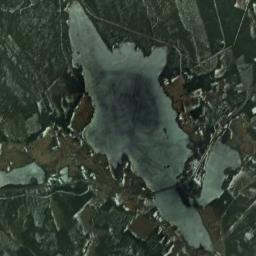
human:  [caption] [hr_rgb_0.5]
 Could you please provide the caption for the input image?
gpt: There are several roads beside the lake .

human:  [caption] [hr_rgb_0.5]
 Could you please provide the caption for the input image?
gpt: Some lakes of different sizes lie on a flat ground covered with vegetation and the water is sage green .

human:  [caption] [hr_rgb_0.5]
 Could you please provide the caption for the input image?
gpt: The lake is very small .

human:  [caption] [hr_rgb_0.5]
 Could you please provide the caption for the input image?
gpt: There is an irregular blue lake on the green and yellow-brown fields, Which are covered with white ice and snow .

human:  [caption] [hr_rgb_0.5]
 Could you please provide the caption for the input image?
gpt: There are brown farmlands and green farmlands around the lakes .